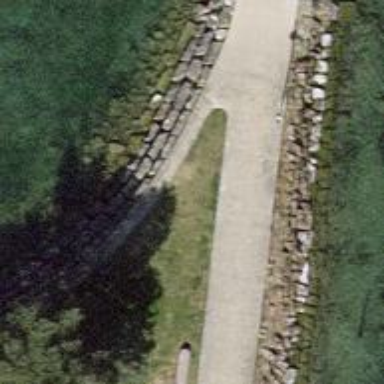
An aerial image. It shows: Brown bench.